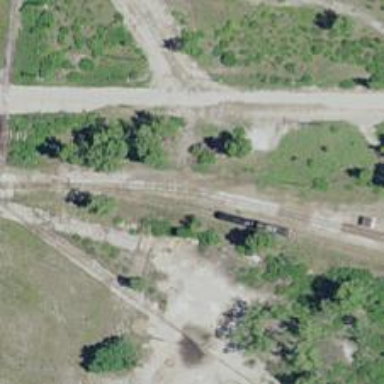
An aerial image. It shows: Rail spur service.